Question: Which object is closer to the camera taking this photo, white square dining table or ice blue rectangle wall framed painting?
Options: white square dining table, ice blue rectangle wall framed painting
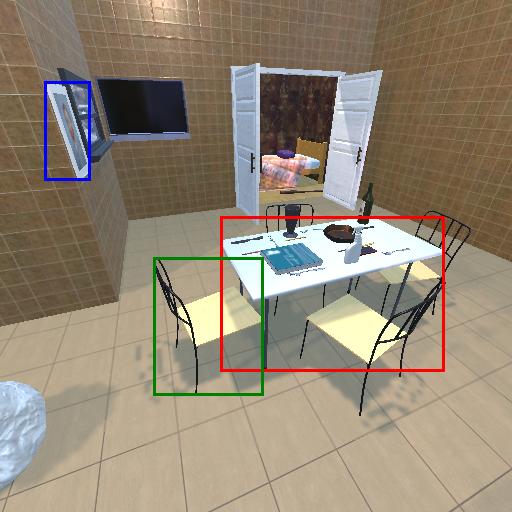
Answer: white square dining table